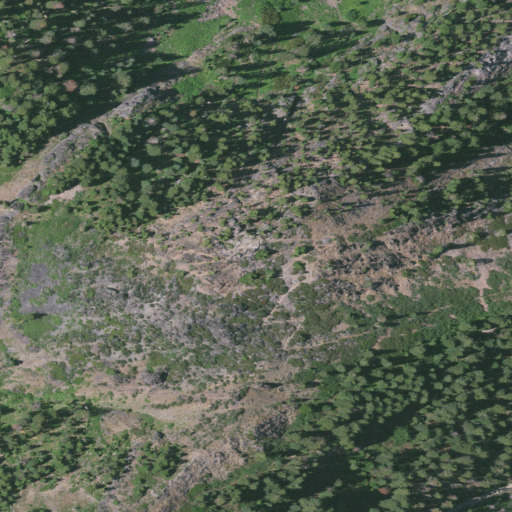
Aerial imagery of mountain in Oregon named Whisky Peak containing evergreen forest, shrub, open water, grassland, and open development